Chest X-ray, PA view. Patient: 58 years old, sex M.
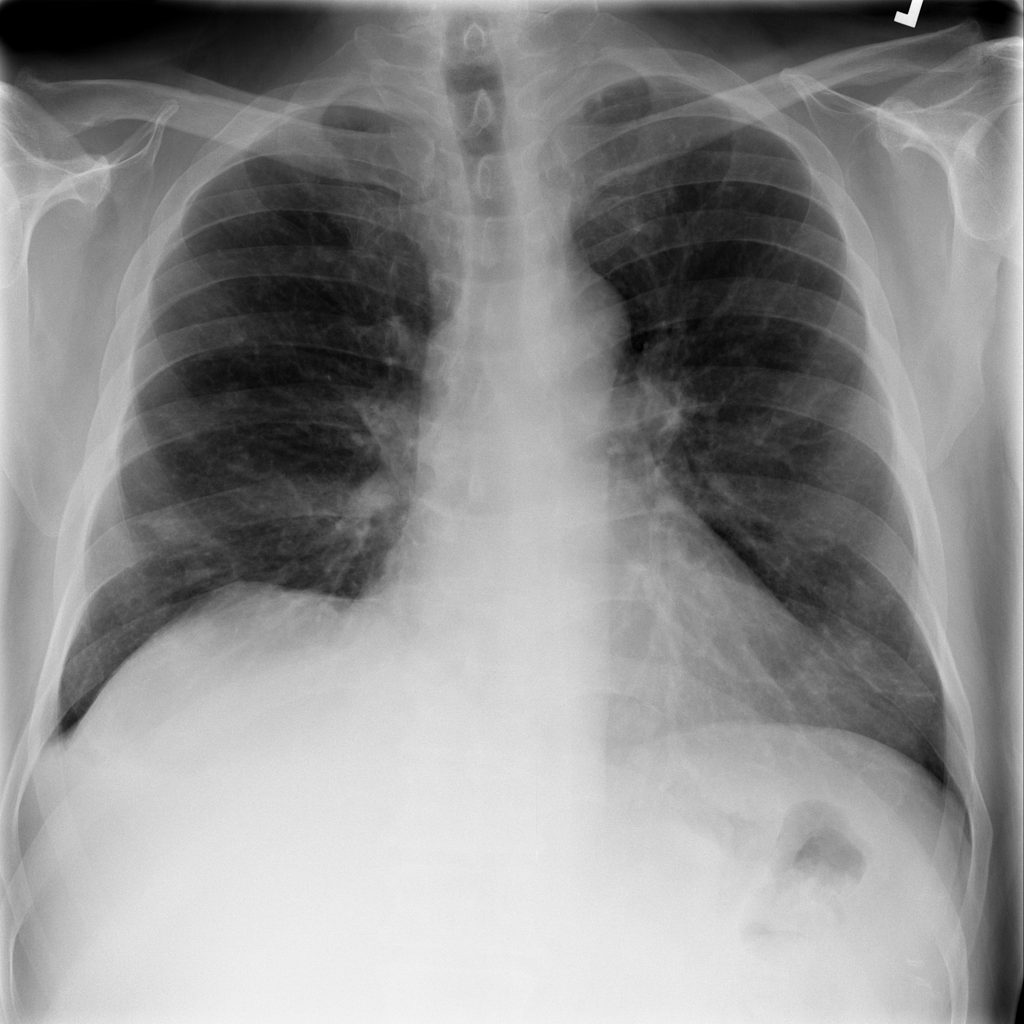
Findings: Effusion, Infiltration, Pleural_Thickening